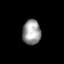
Tissue: lung
Cell type: Others
Senescence score: 0.2186
Nuclear area (px): 448
Mean DAPI intensity: 155.013